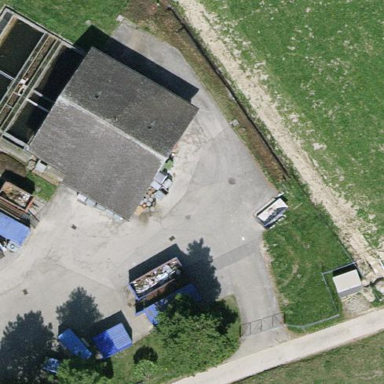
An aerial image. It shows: Industrial building.